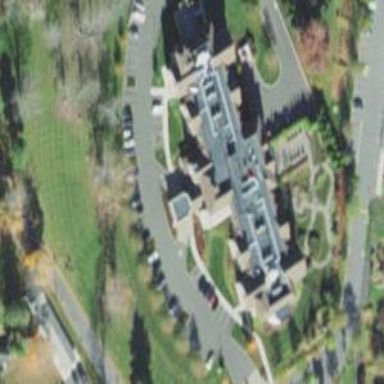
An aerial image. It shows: Part of building.